Interaction volume radius: 5 \u00c5
Interaction volume height: 15 \u00c5
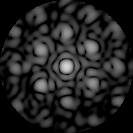
Disorder parameter: 0.4677